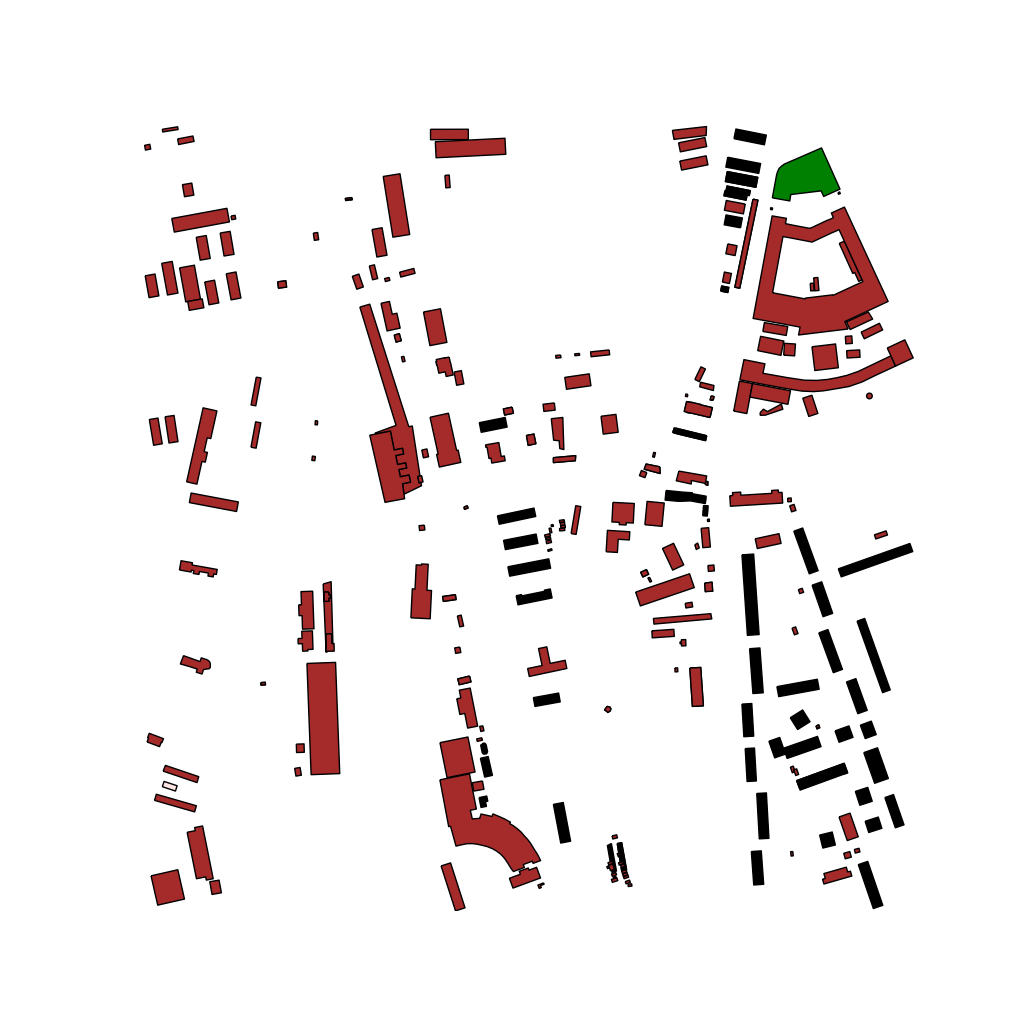
Tags: overhead vector_map, business, industrial, recreation, residential, special, modern, soviet, individual_rise, low_rise, medium_rise, density_2, Building, Facility, Gas, Park, 1.0 km²